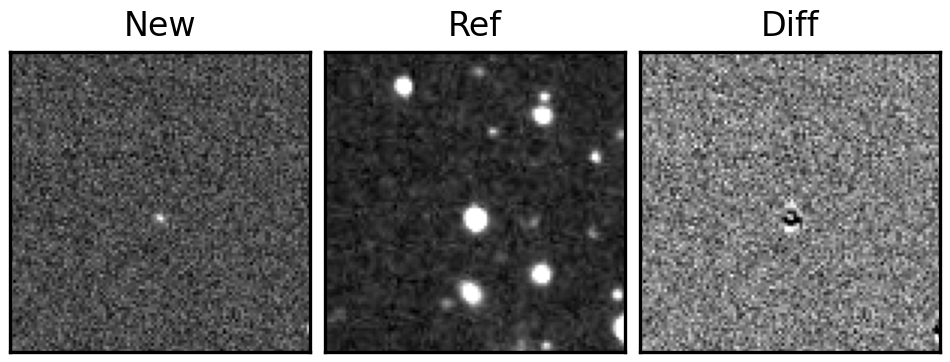
Label: bogus